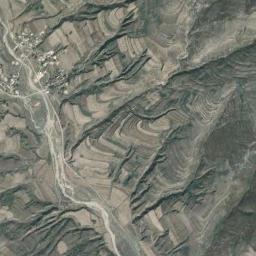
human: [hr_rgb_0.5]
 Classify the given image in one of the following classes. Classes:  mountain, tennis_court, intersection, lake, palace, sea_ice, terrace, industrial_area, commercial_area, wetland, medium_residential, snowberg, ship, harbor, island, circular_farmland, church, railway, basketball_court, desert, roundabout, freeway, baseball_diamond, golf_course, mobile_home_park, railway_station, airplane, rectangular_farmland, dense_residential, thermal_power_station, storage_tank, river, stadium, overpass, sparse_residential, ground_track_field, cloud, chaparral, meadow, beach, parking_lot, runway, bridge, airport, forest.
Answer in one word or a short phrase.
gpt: mountain